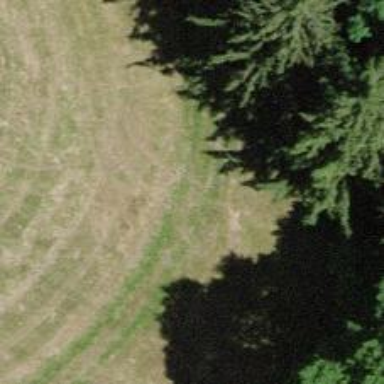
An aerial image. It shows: Grassy track with grade 5 track type.